Question: How can I change the size of the pictures in this example <URL> I am making a photo gallery with this effect, and I need to change the size of the pictures, can anyone help? It is a pretty complex css so I understand if you can't.

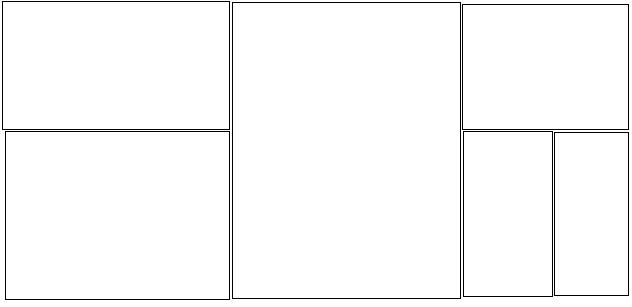
Answer: This is the existing code
'''
.icon {
background:url(http://lorempixel.com/50/50/nature/1);
display:inline-block;
height:50px;
width:50px;
}
'''
In the place of height and width specify the value us like for example :
'''
height:80px;
width:80px;
'''